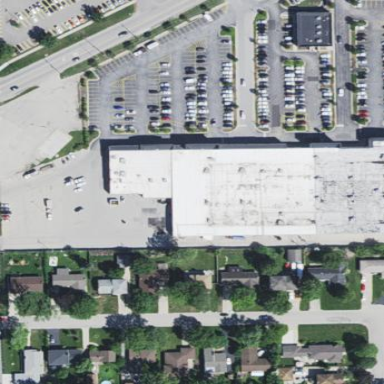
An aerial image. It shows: Retail building.